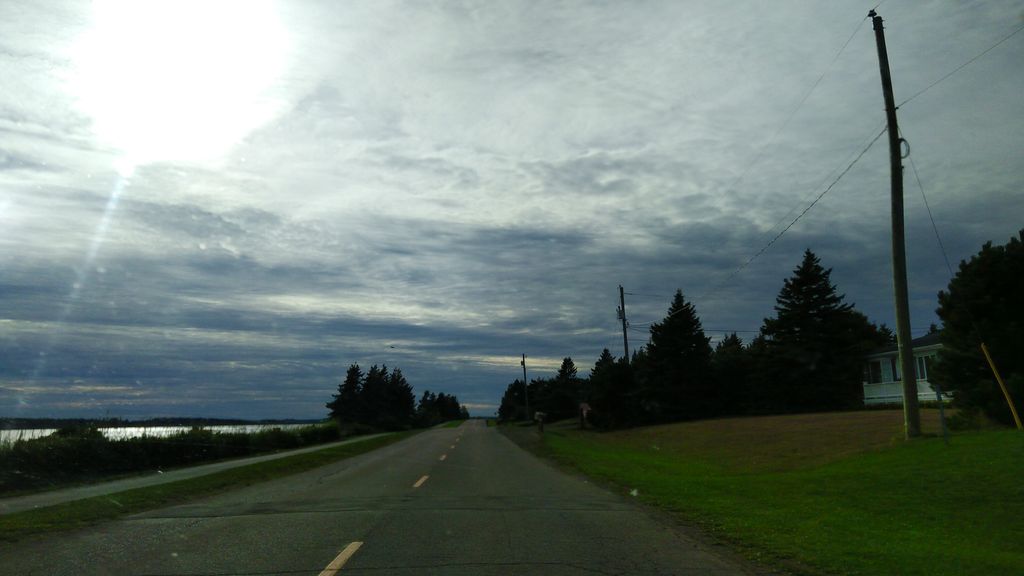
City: charlottetown